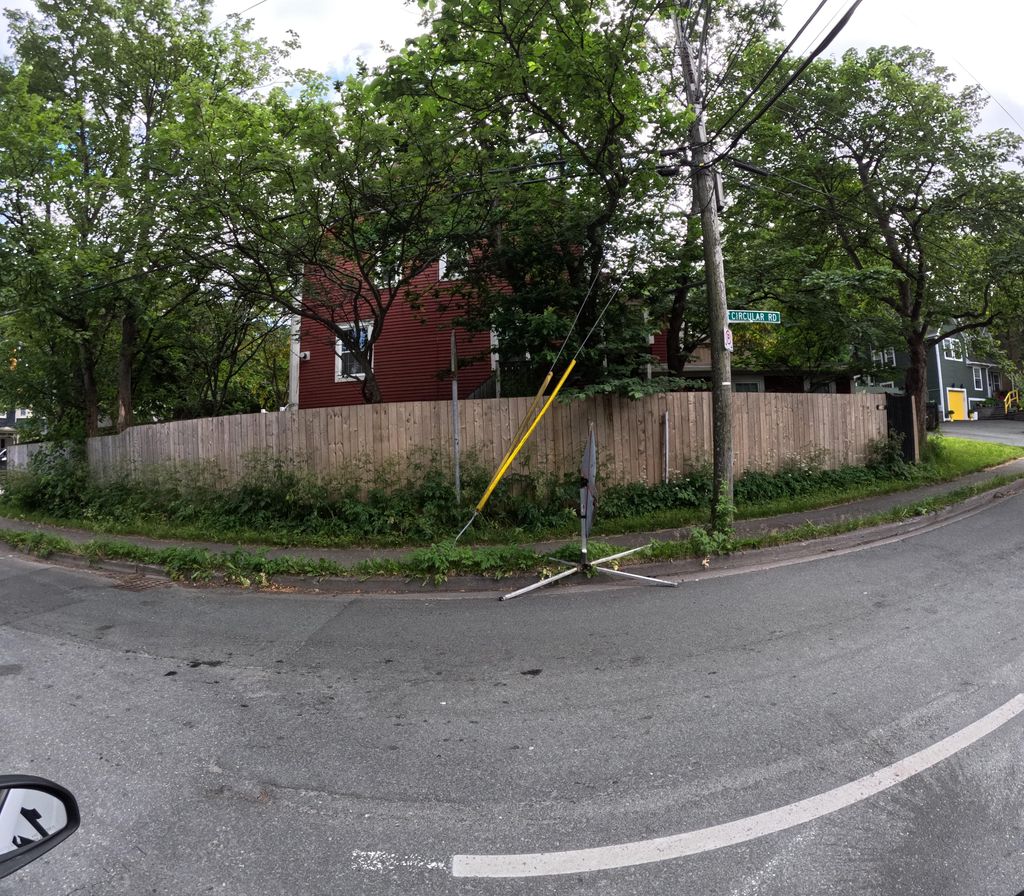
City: st_johns